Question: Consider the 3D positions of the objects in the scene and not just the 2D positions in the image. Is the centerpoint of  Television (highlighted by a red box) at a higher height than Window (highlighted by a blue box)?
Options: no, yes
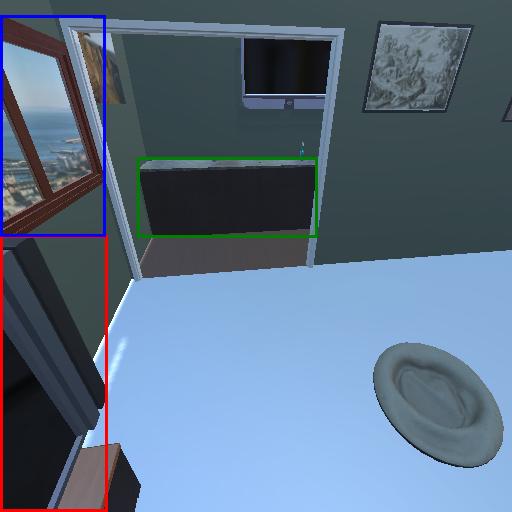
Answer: no